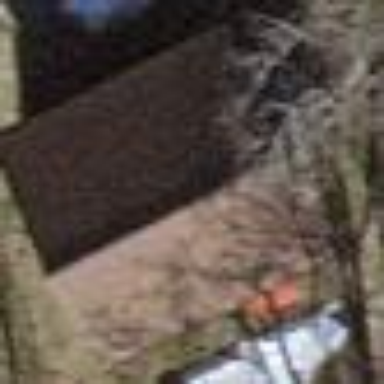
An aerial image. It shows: Shed building next to power substation.